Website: home-depot
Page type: account-dashboard
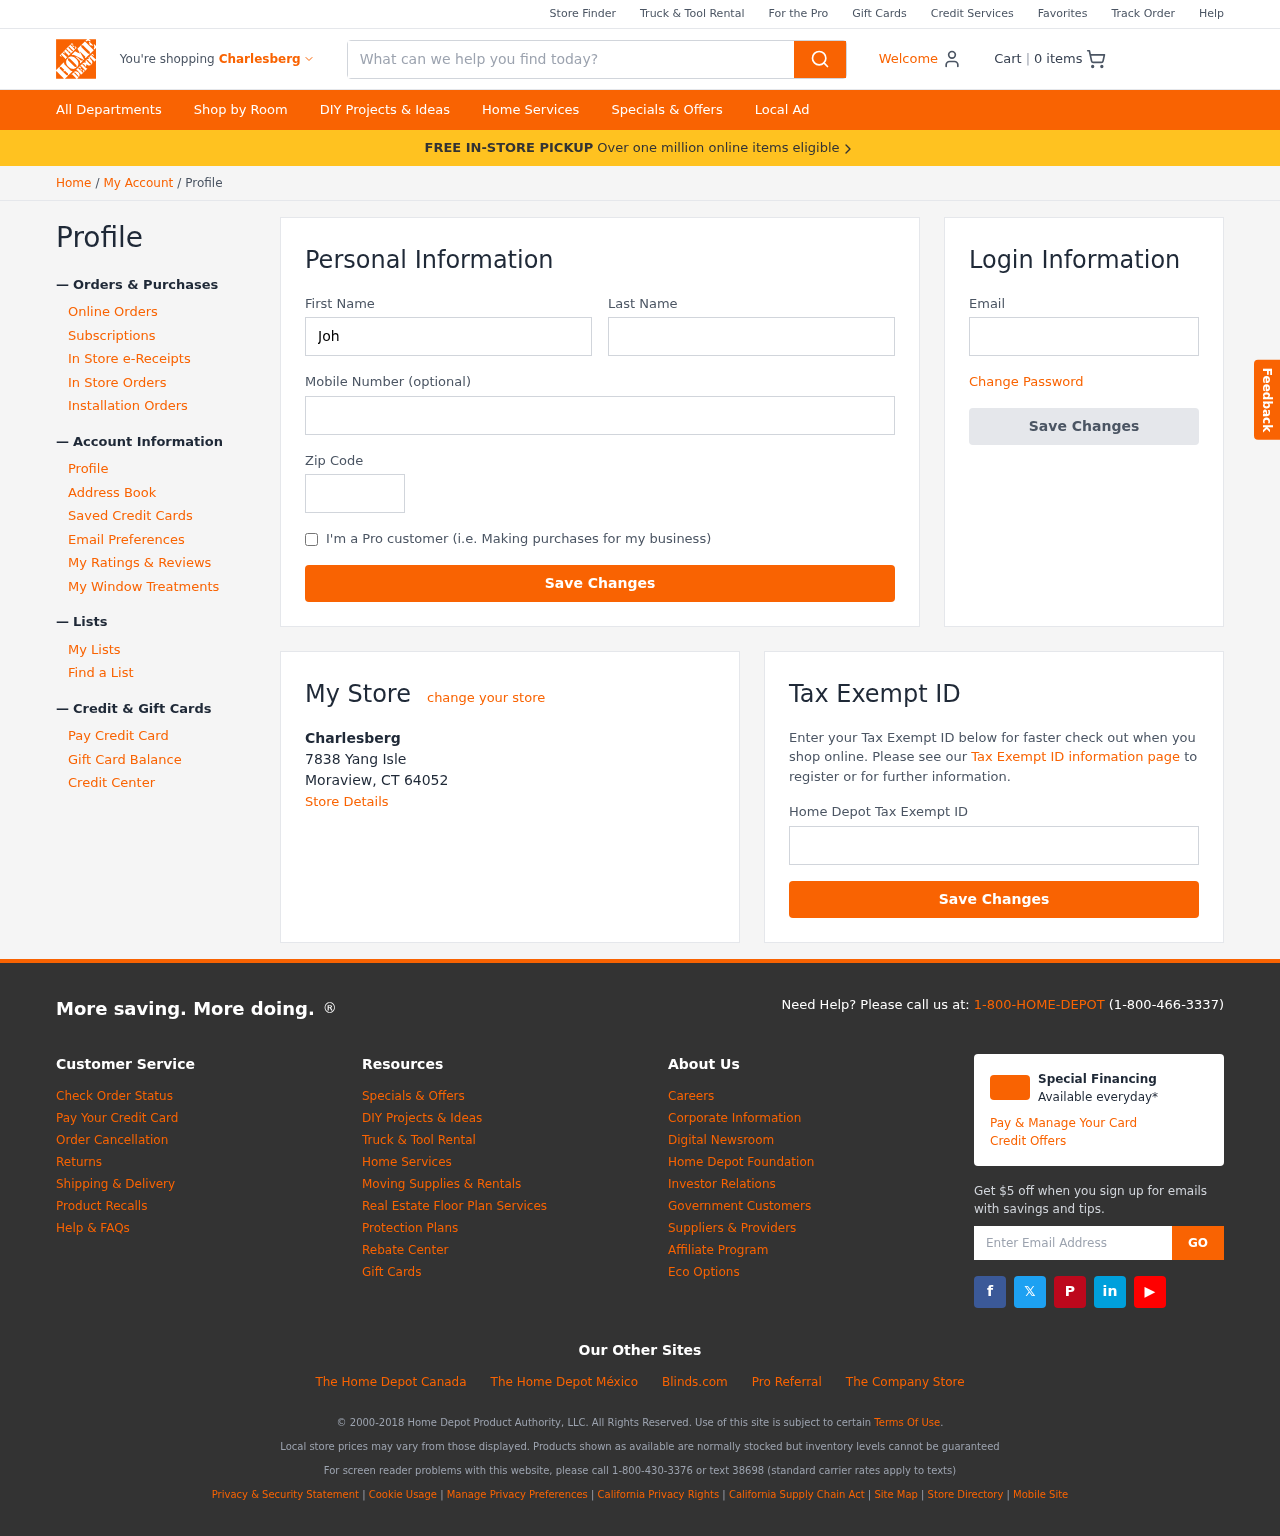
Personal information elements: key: PII_CITY
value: Charlesberg
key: PII_EMAIL
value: johnwilliams@hotmail.com
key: PII_FIRSTNAME
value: John
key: PII_LASTNAME
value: Williams
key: PII_LOCATION1_CITY_STATE_ZIP
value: Moraview, CT 64052
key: PII_LOCATION1_NAME
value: Charlesberg
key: PII_LOCATION1_STREET
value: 7838 Yang Isle
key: PII_PHONE
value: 5046653885
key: PII_POSTCODE
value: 43145
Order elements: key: ORDER_NUM_ITEMS
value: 0
Search elements: key: HEADER_SEARCH
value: What can we help you find today?